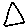
Label: triangle